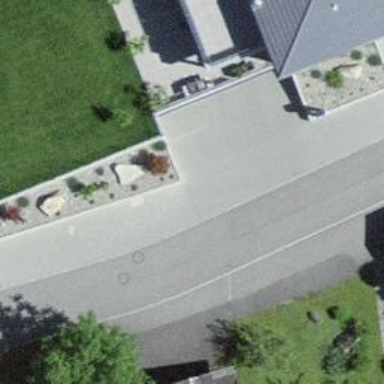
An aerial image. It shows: Residential road.